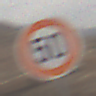
Verkehrszeichen: Geschwindigkeit50
Umgebung: Outdoor, Nature
Tageszeit: MorningAfternoon
Wetter: Overcast
Licht: Natural
Jahreszeit: NotSpecified
Kontrast: LowContrast